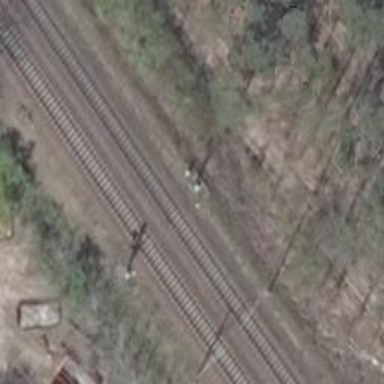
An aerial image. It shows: Railway signal.